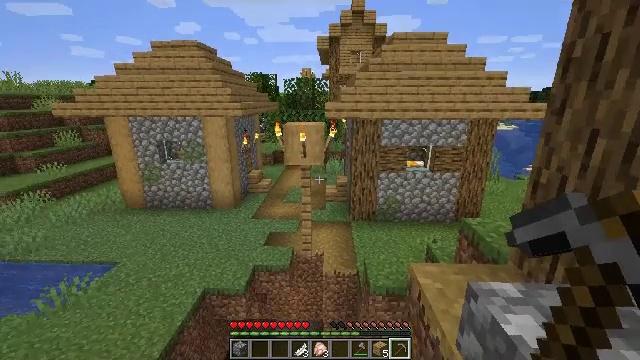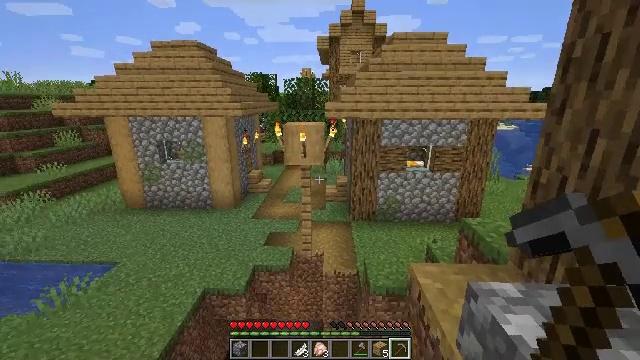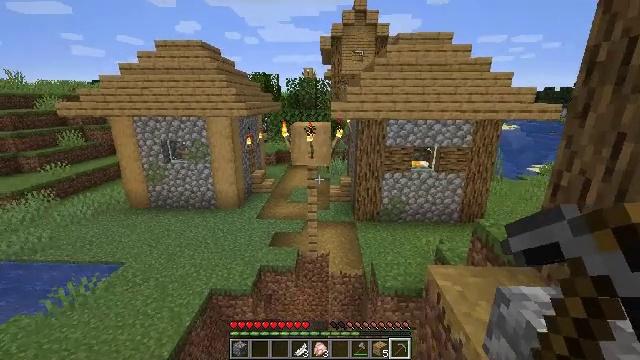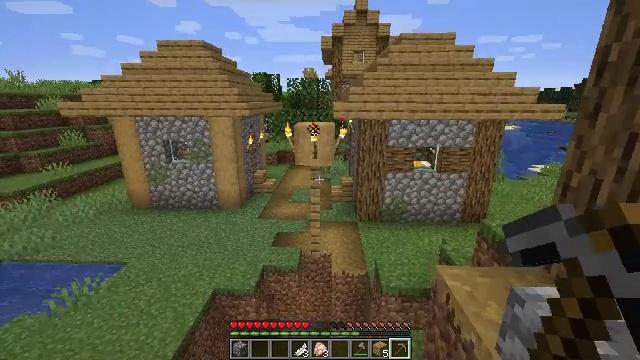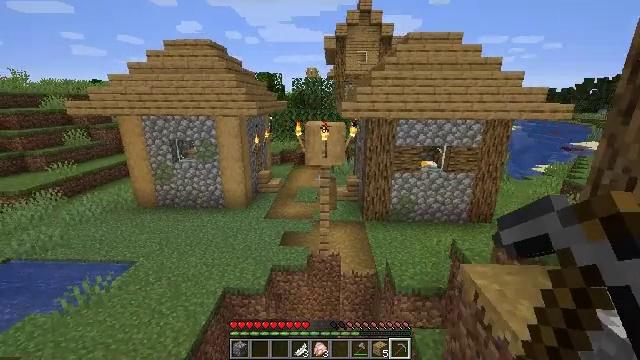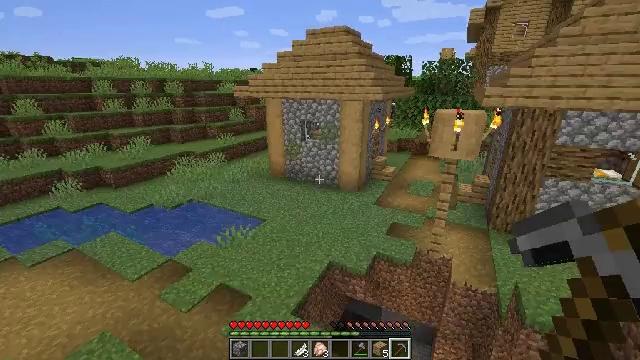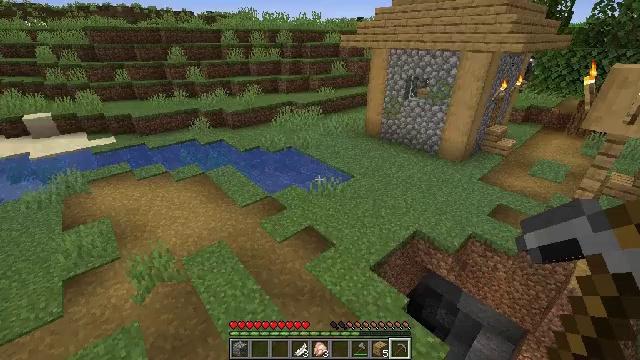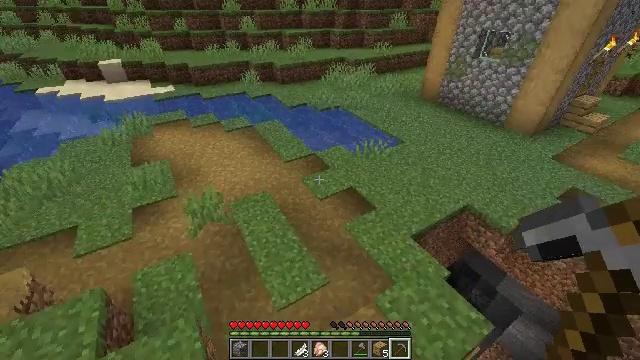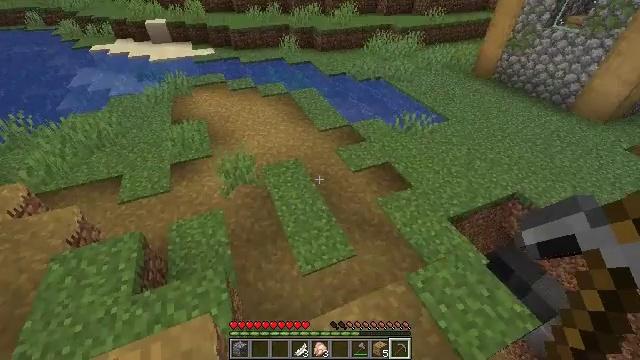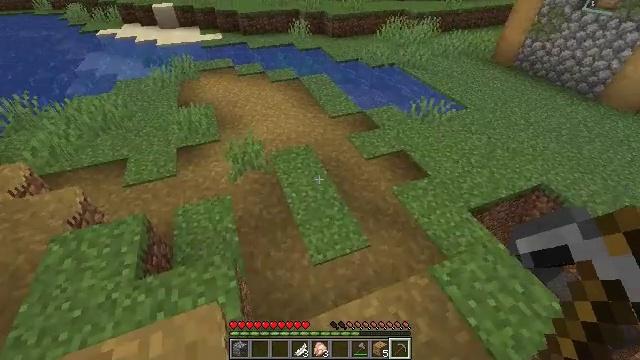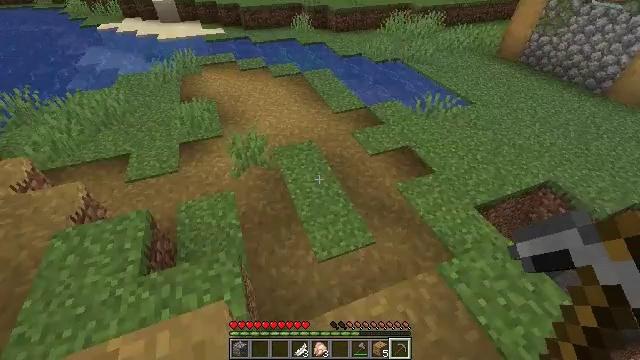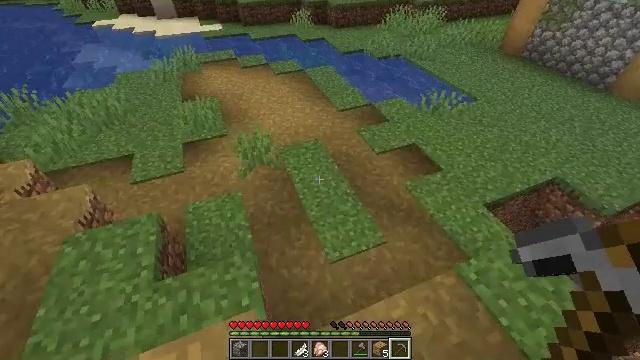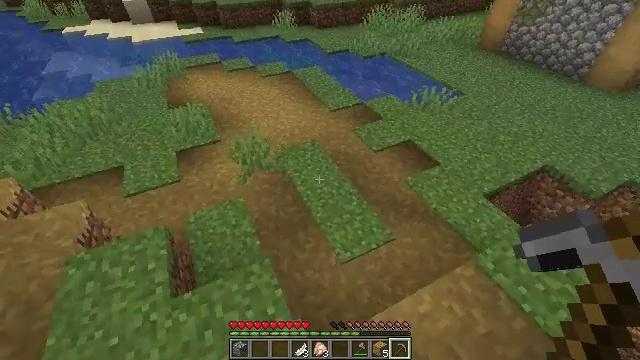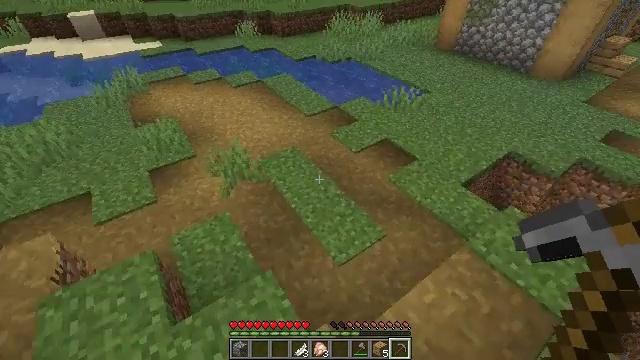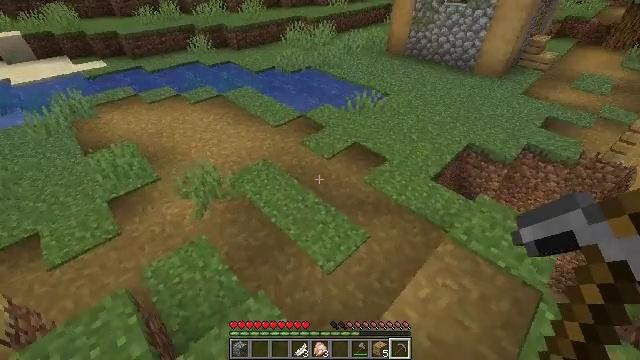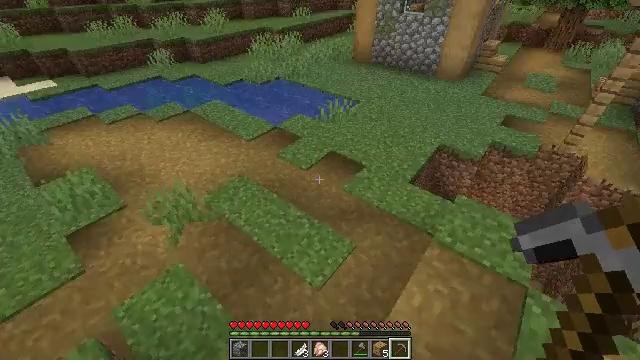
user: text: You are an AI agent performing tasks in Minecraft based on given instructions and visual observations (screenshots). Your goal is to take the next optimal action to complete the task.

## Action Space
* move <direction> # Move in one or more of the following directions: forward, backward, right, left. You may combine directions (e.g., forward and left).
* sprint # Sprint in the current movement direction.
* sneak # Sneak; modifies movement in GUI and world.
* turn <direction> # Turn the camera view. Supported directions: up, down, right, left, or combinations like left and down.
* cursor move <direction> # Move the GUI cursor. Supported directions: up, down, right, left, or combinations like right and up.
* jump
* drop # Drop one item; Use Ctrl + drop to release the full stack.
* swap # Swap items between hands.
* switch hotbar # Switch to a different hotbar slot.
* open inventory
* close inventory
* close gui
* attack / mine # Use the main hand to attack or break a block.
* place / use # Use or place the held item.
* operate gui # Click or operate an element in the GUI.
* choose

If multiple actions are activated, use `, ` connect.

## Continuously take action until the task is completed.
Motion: motion action
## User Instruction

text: Collect materials like stripped oak wood.
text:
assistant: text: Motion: move left
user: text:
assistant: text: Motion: move left
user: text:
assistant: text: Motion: move left
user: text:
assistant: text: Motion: move left
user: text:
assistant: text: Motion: move left, turn left and down
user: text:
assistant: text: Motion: move left, turn left and down
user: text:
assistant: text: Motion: move left, turn left and down
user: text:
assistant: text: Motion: move left, turn left and down
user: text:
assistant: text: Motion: move left, turn left and down
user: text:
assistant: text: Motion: move left
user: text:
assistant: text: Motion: move left
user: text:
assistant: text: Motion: move left, turn right
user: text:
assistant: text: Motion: move left, turn right and up
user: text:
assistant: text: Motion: move forward, turn right and up
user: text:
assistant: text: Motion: move forward, turn right and up
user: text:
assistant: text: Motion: move forward, turn right and up
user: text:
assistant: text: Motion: move forward, turn right and up
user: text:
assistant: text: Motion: move forward, turn right and up
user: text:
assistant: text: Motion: move forward, turn right and up
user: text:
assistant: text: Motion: move forward, turn right and up
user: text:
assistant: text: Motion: move forward, turn right and up
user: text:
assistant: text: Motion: move forward, turn right
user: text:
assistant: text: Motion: move forward, turn right and up
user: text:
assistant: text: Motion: move forward, turn right
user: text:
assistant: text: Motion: move forward
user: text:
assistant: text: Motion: move forward
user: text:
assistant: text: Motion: move forward
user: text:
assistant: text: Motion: move forward
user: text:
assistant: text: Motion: move forward
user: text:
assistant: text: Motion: move forward